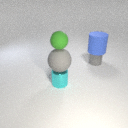
small cyan metal cylinder in front of small gray rubber cylinder